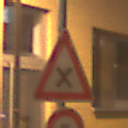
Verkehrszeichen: KreuzungOderEinmuendung
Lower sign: Geschwindigkeit5
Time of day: Night
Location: Outdoor (Urban)
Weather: Clear
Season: NotSpecified
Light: Artificial